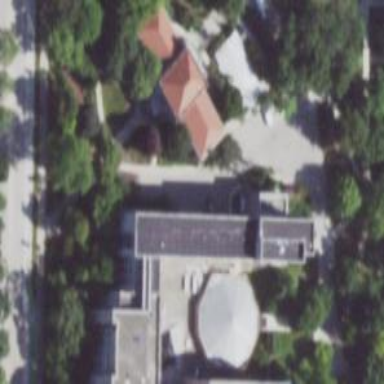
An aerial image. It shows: View of university building.